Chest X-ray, PA view. Patient: 33 years old, sex M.
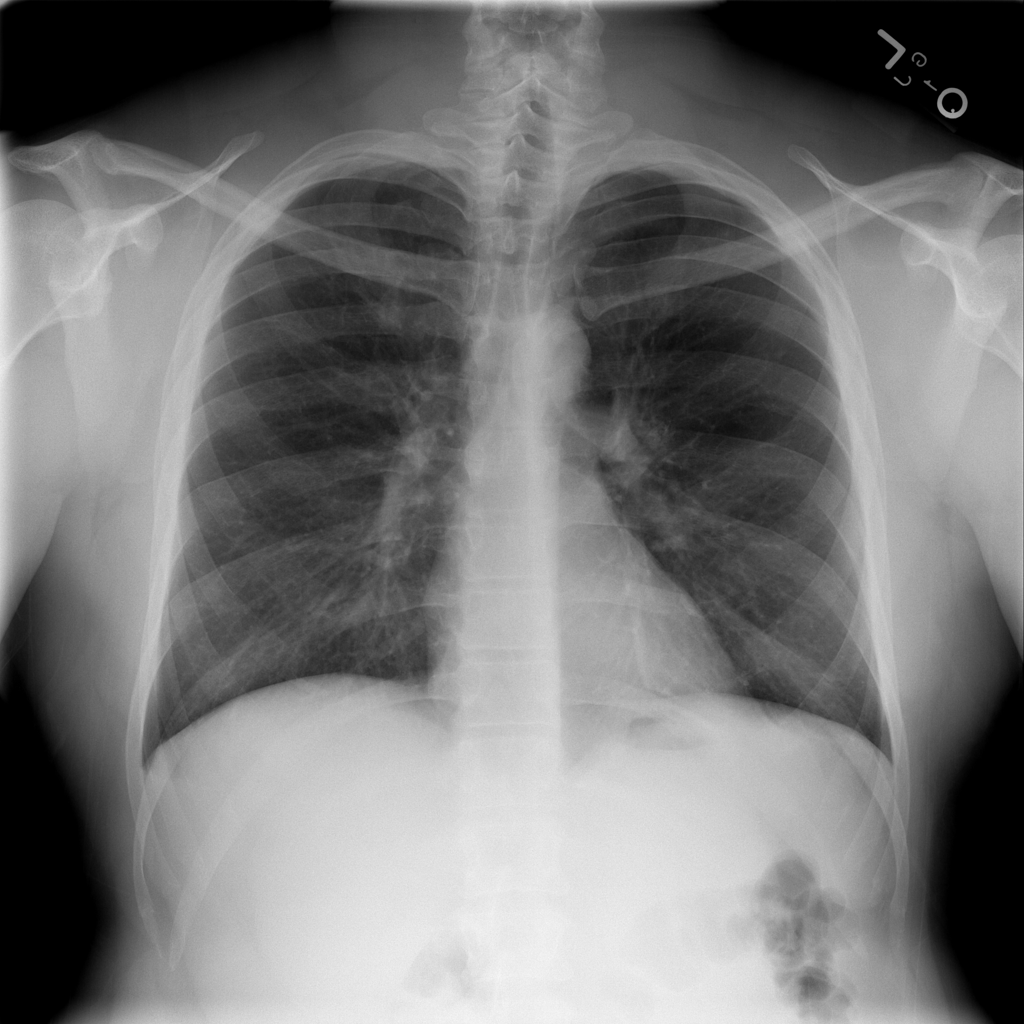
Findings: No Finding